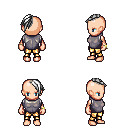
a pixel art fantasy rpg character, female body template, human, light skin, steel chest armor, gold greaves, white long mohawk hairstyle, bracelets, four views (front, back, left, right), 2x2 character sprite sheet, small pixel art, hard edges, no anti-aliasing